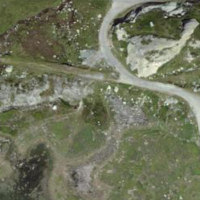
EUNIS habitat code: 31
Species observed at this site:
Campanula barbata
Geum montanum
Astragalus alpinus